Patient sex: M
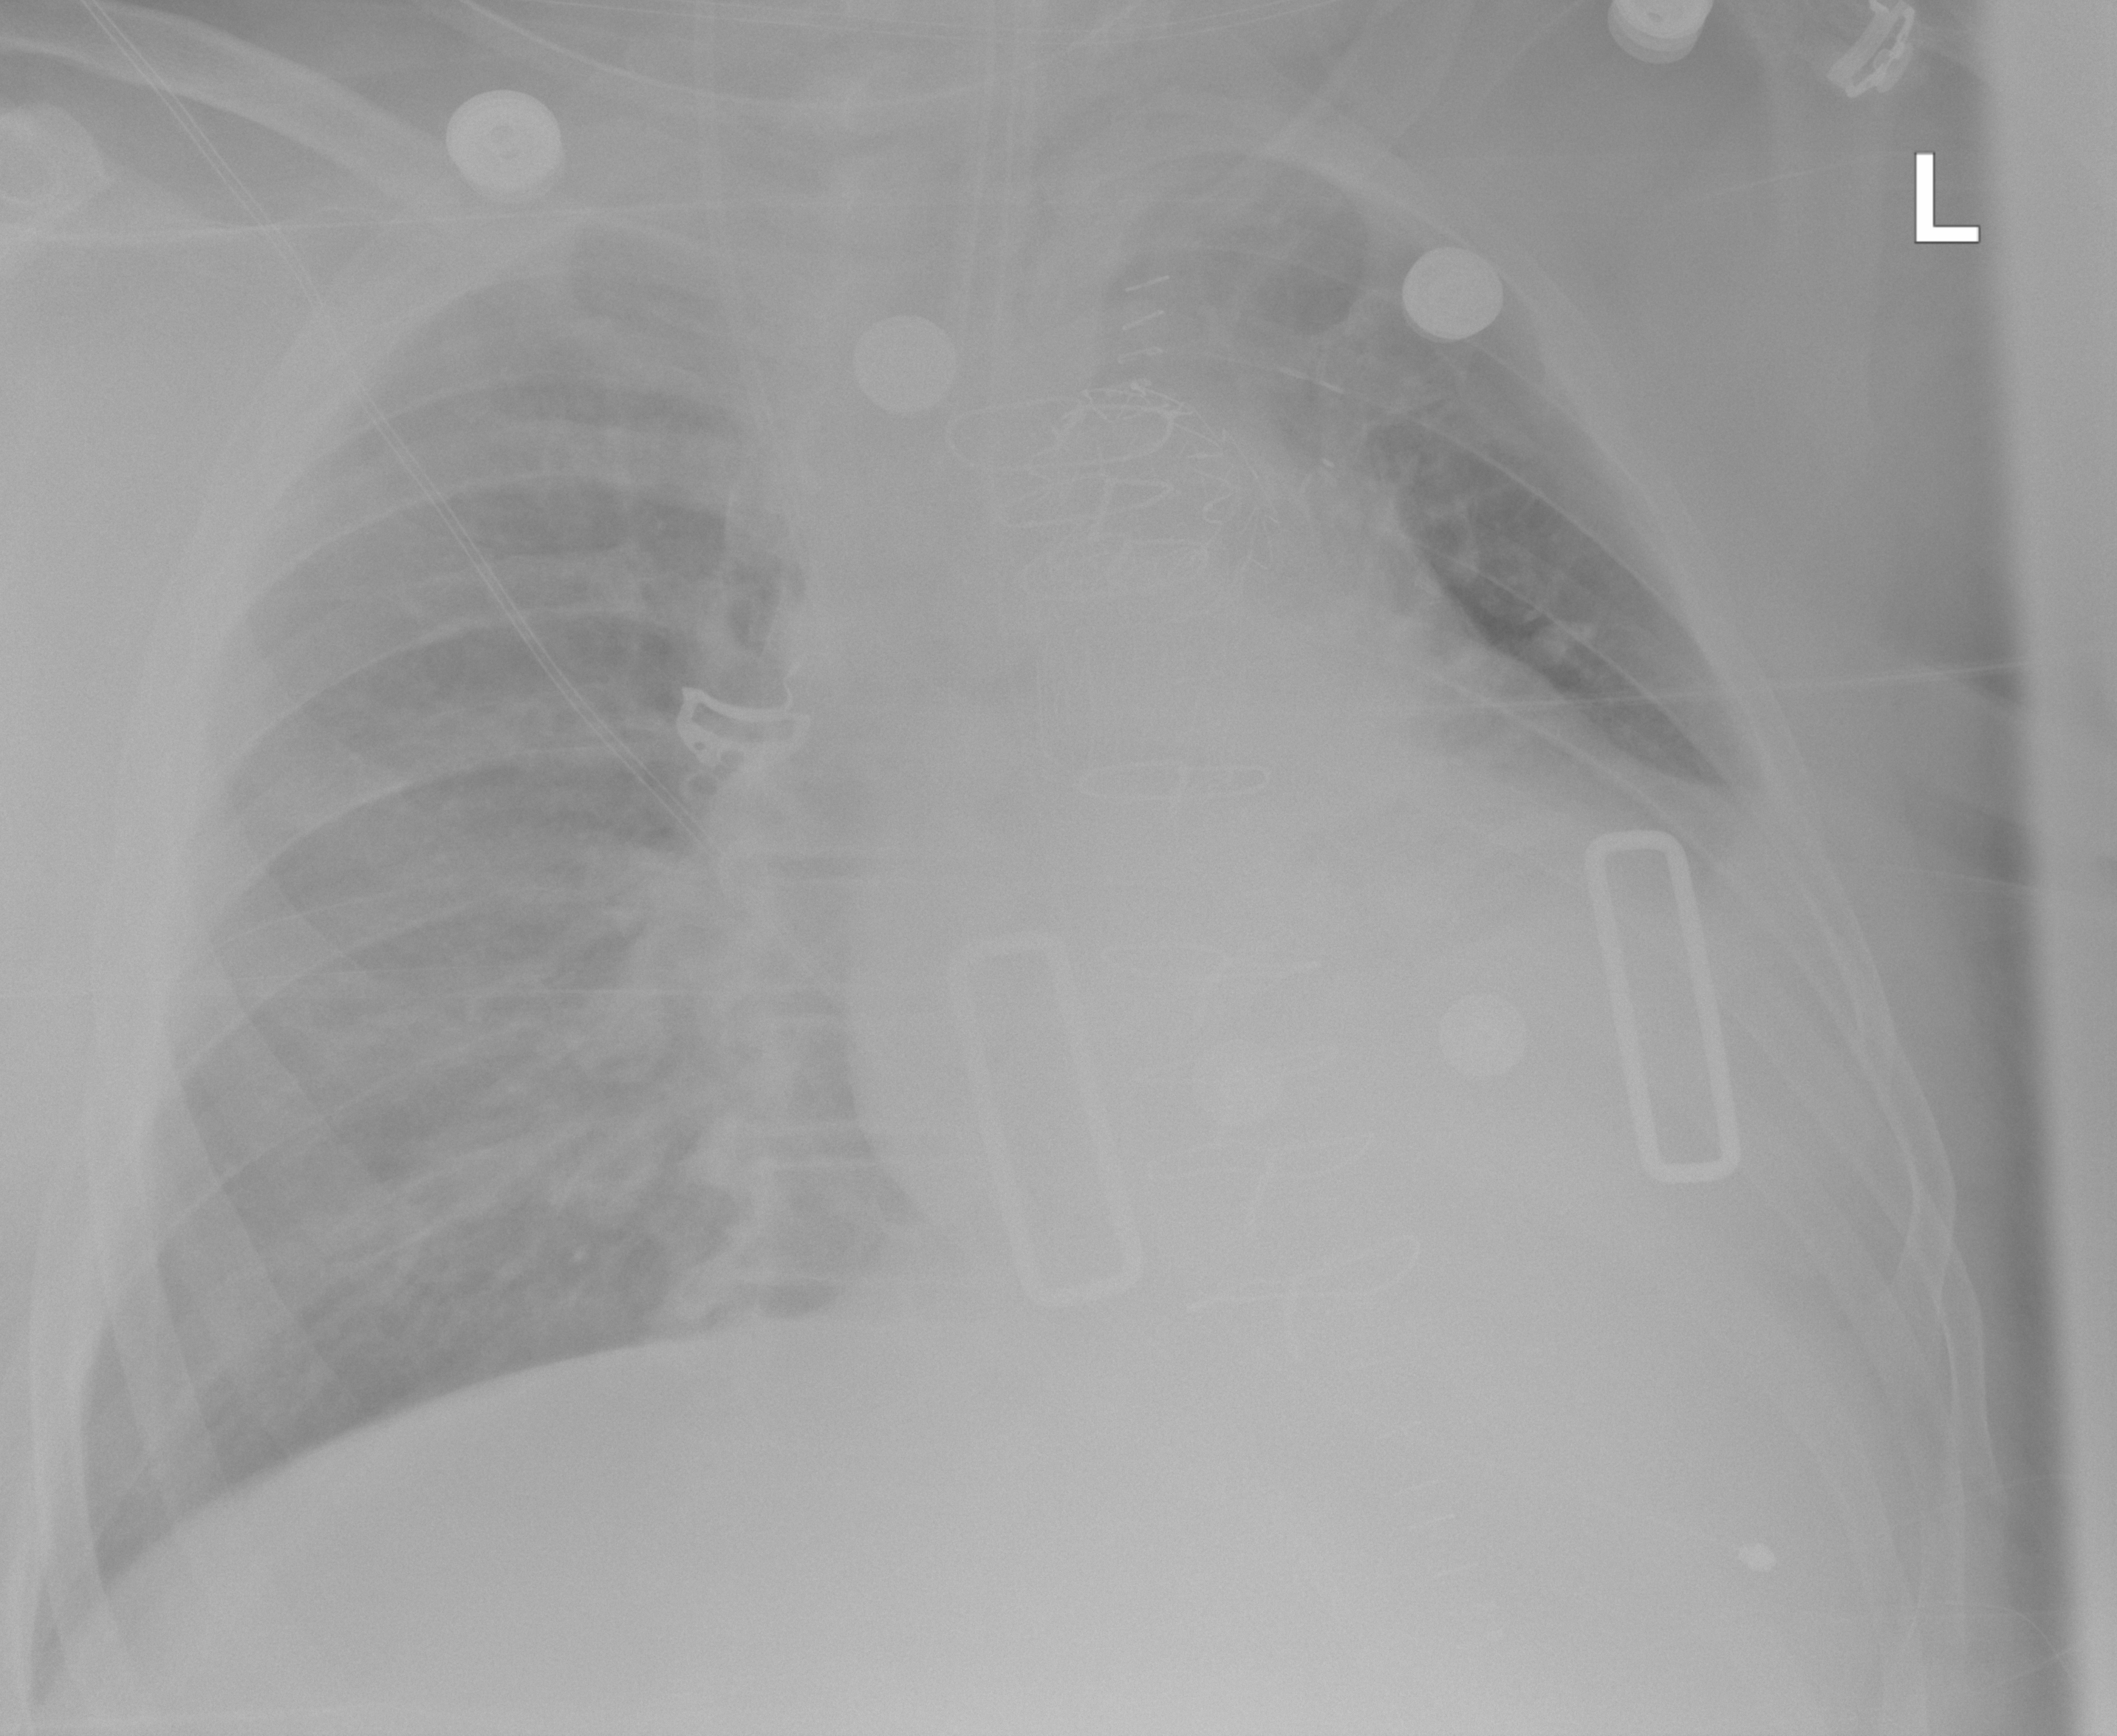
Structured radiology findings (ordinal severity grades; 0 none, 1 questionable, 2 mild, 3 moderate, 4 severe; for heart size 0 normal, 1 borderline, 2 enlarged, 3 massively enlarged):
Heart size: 2
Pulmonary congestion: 2
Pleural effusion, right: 1
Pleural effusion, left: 2
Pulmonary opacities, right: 2
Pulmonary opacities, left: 2
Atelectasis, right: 0
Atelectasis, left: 2